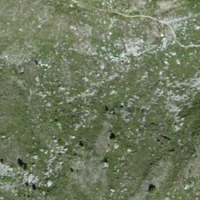
EUNIS habitat code: 26
Species observed at this site:
Arnica montana